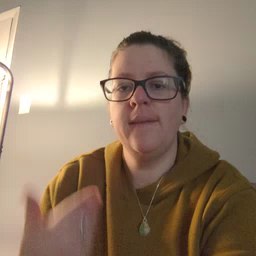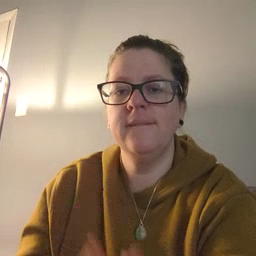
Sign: have